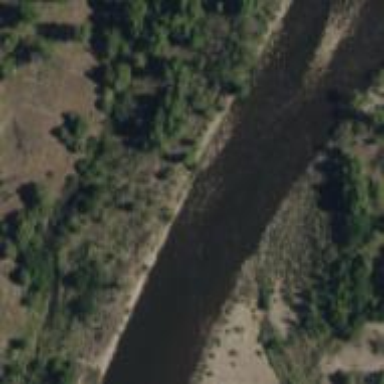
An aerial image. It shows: Beautiful river scene.